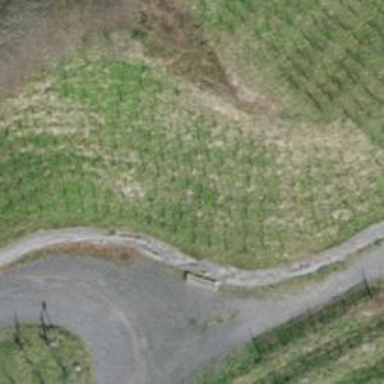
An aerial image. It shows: Retaining wall.